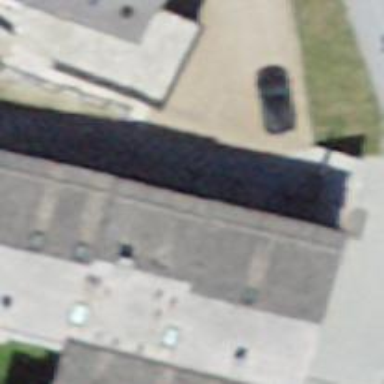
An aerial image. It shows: Building with tile roof.